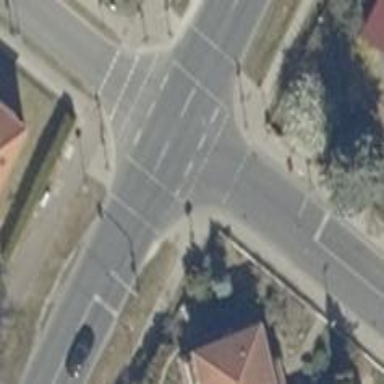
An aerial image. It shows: Crossing with traffic signals.